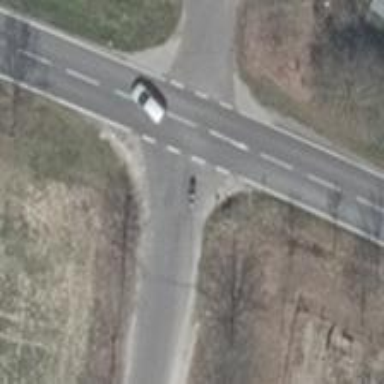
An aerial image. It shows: Road with "give way" sign.